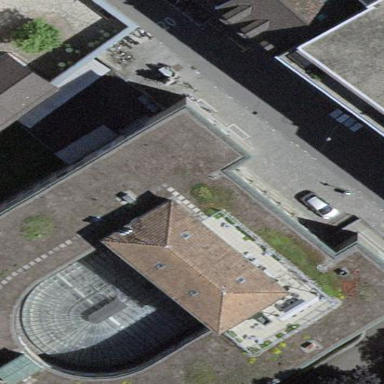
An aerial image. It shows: Public building.